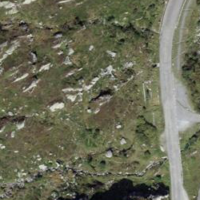
EUNIS habitat code: 26
Species observed at this site:
Trichophorum cespitosum
Rhododendron ferrugineum
Kalmia procumbens
Vaccinium myrtillus
Juniperus communis
Caltha palustris
Polystichum lonchitis
Sempervivum montanum
Primula hirsuta
Calluna vulgaris
Huperzia selago
Taraxacum officinale
Bartsia alpina